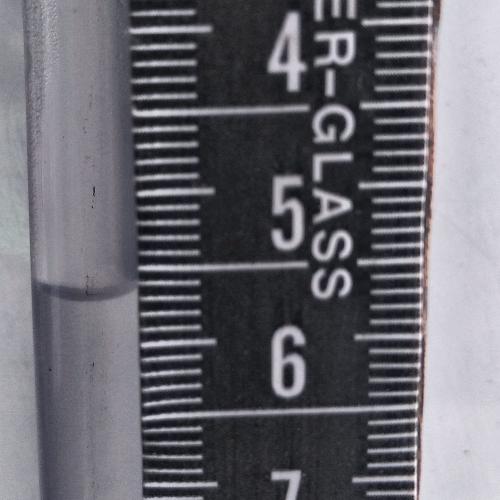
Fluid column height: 5.7 cm